Interaction volume radius: 5 \u00c5
Interaction volume height: 30 \u00c5
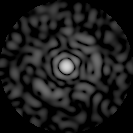
Disorder parameter: 0.8177